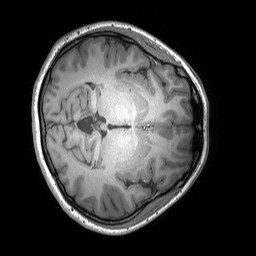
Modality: T1w
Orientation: axial